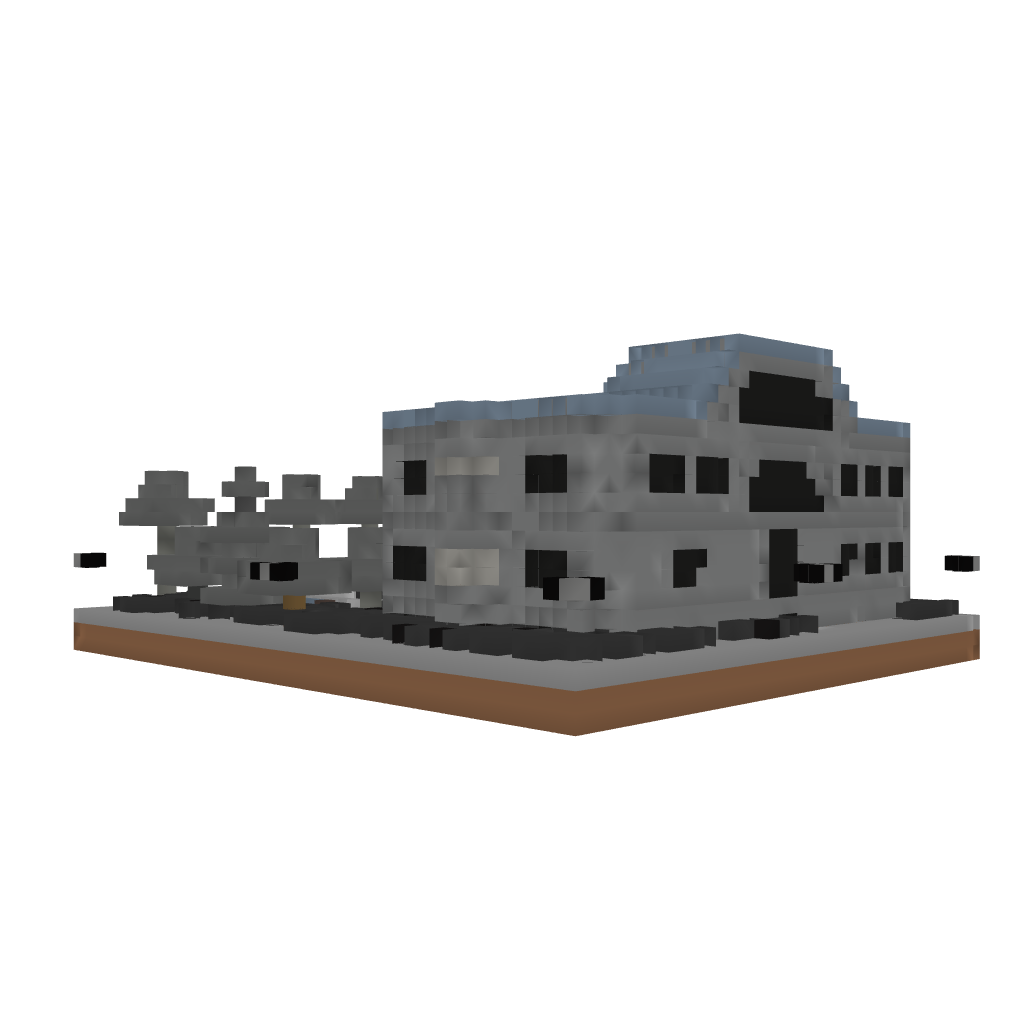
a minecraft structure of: Classic Villa